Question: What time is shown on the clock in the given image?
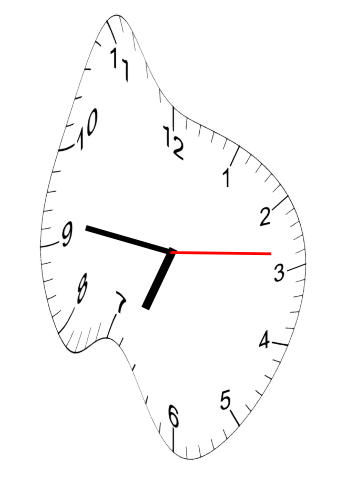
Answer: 06:46:14